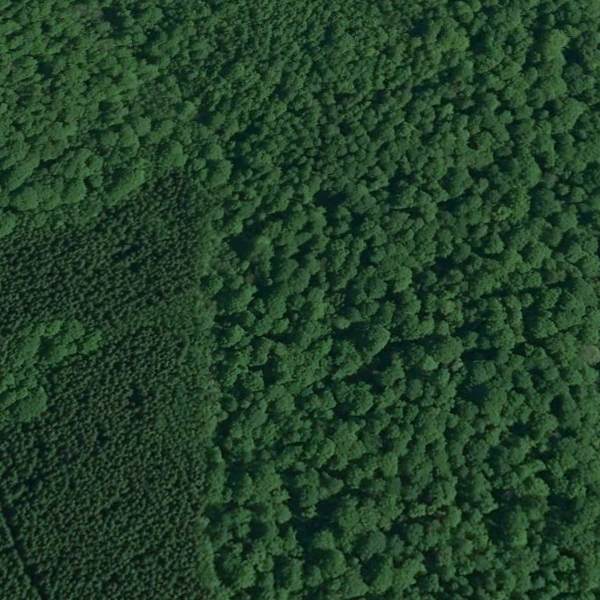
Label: Forest